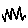
Label: zigzag